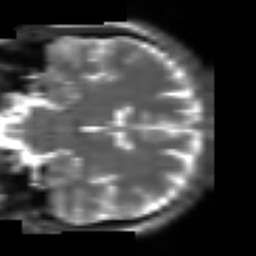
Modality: T2w
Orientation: coronal